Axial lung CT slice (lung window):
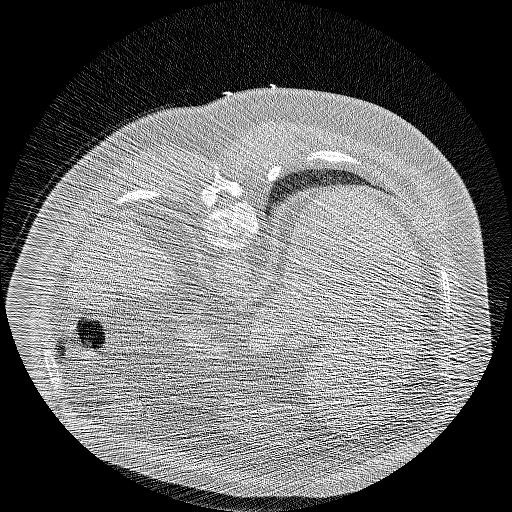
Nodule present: no